Question: I am now scripting Illustrator by javascript.
Is it possible to check a closed path is on the inside of an ellipse? (As drawn in below picture, I wish to check a red path is on the inside of an ellipse)
A closed path is generally created by cubic bezier curve, in Illustrator.

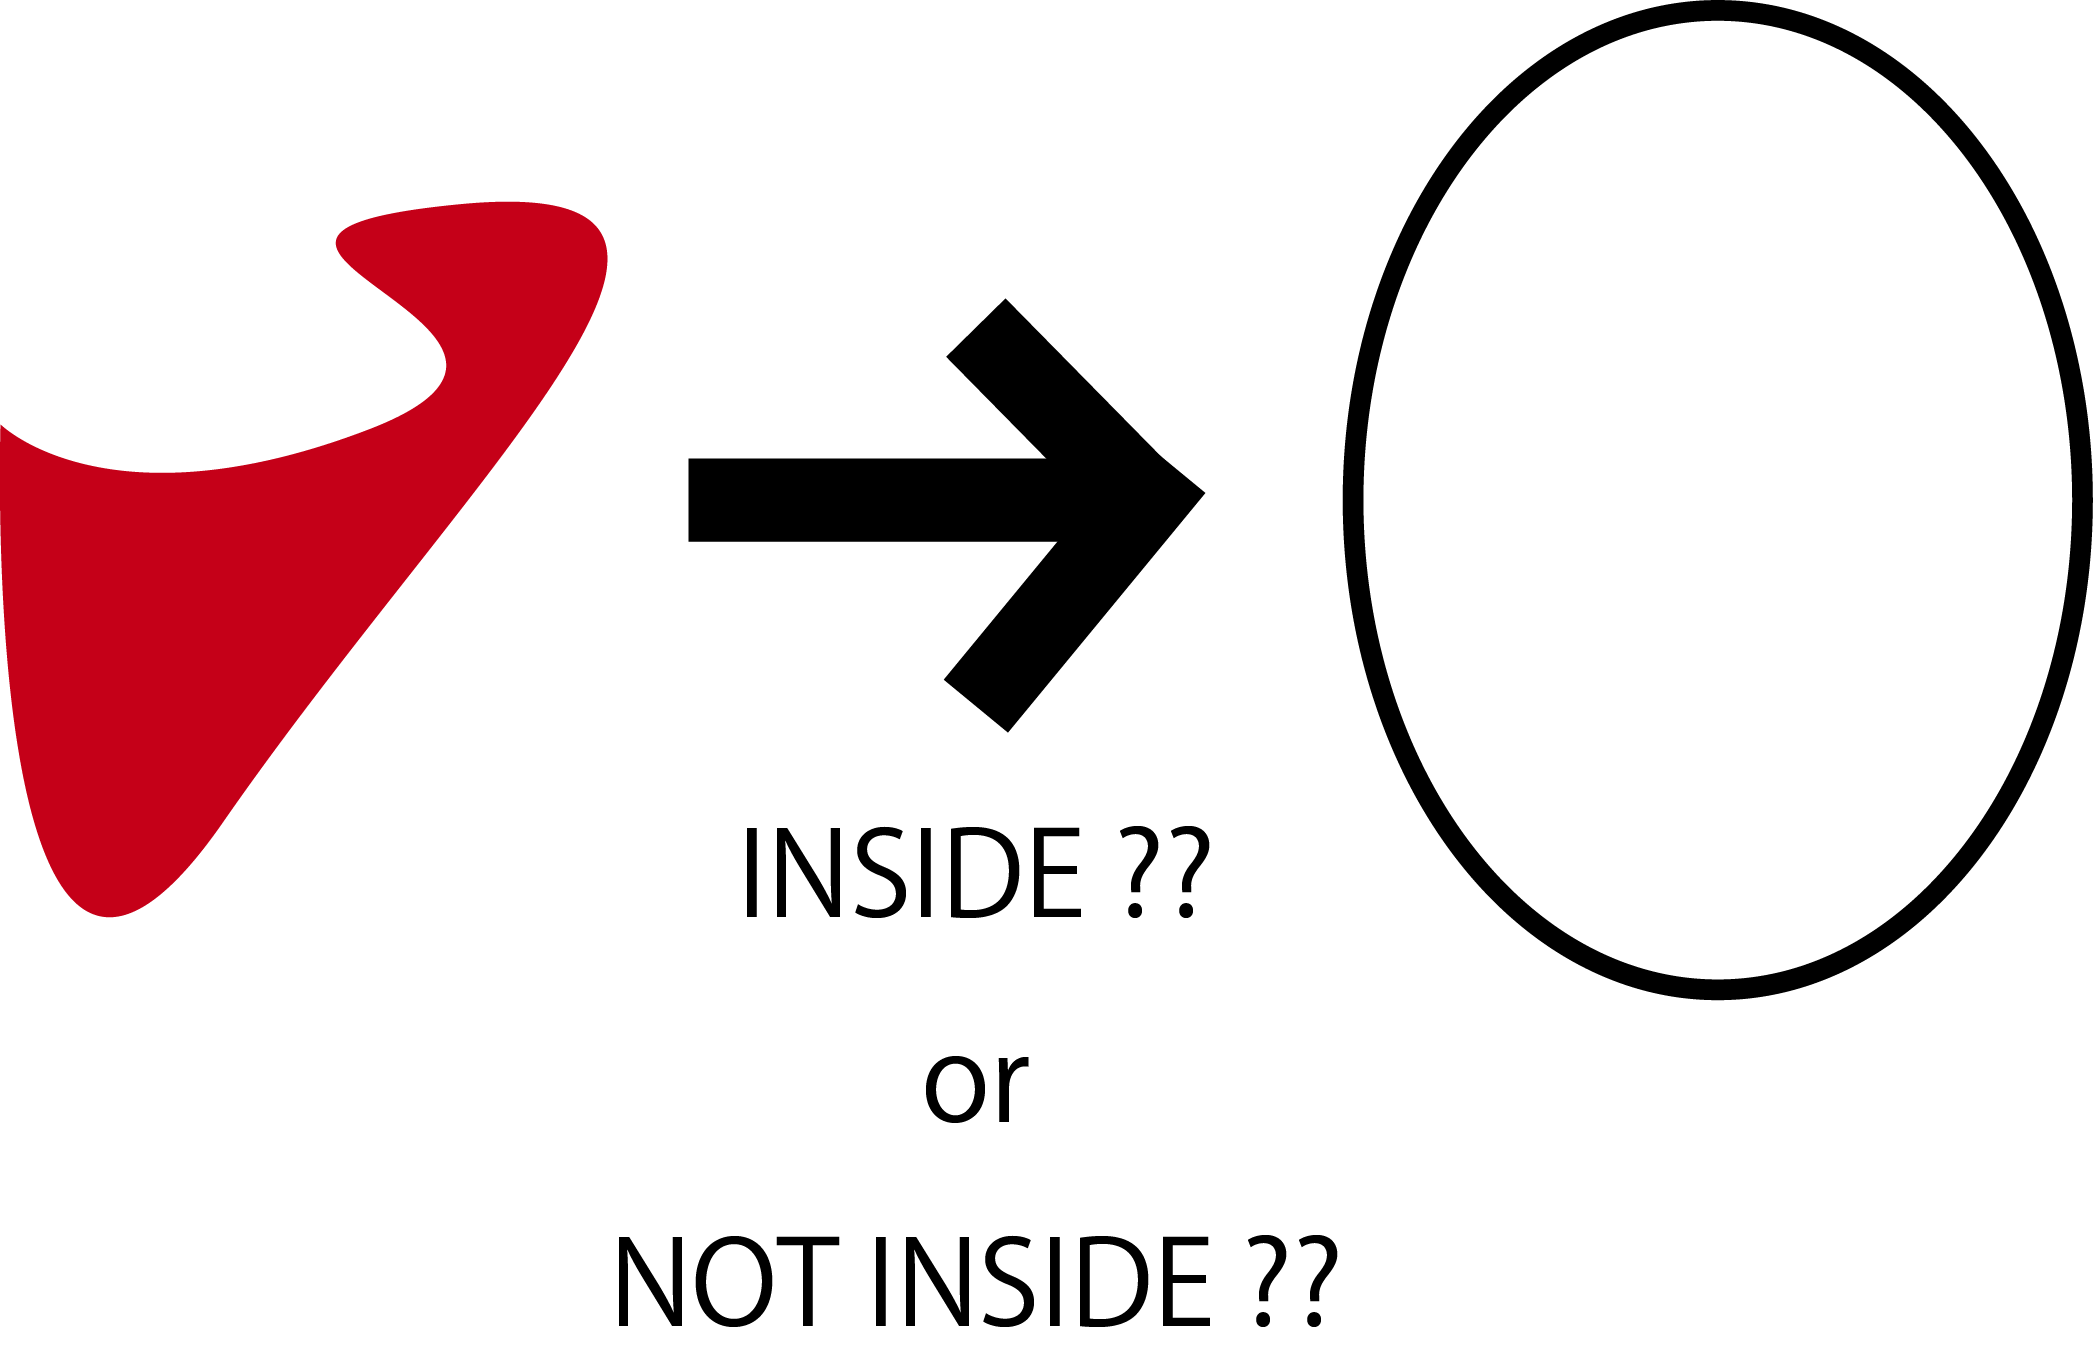
Answer: Check, if all the control points of the curve are inside the ellipse. If so, your curve lies completely within the ellipse too.